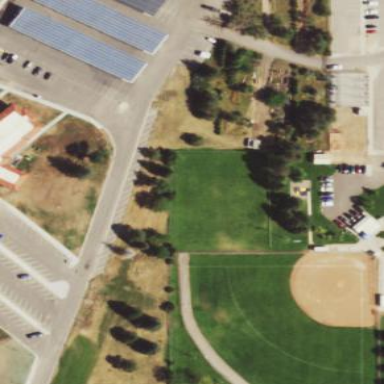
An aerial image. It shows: Baseball pitch for leisure land activities.